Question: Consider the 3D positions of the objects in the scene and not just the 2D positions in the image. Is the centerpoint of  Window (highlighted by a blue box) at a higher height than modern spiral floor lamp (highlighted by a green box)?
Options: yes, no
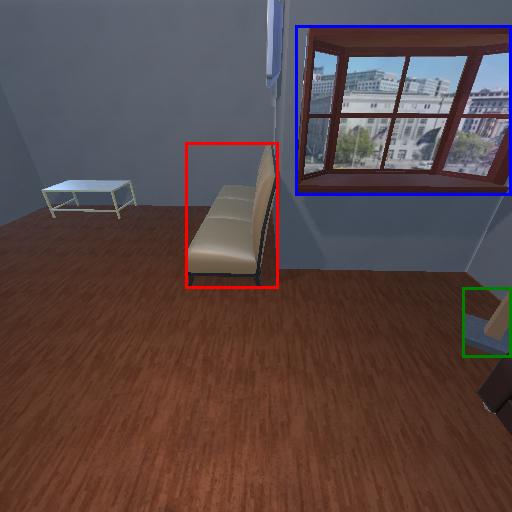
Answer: yes